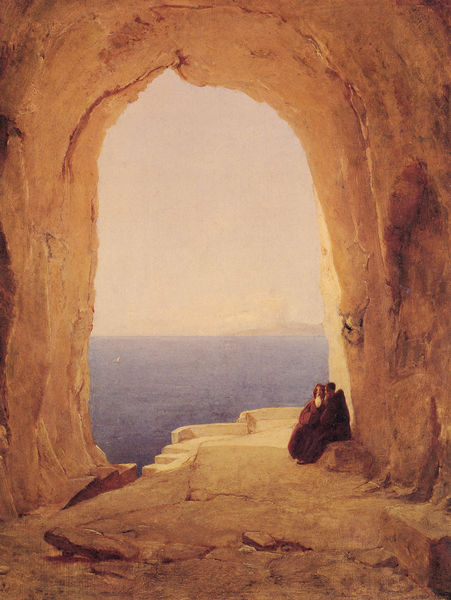
Titel: Grotte vom Golf von Neapel
Künstler: Karl Blechen
Standort: Köln
Institution: Wallraf-Richartz-Museum
Schlagwörter: blau, felsen, himmel, mann, meer, schatten, wasser, gelb, komposition, landschaft, menschen, ocker, see, sitzen, ausschnitt, braun, frau, grau, hell, hintergrund, licht, männer, orange, reden, weiss, ausblick, rot, wolke, gespräch, bart, wand, faru, rahmen, stein, steine, einsamkeit, horizont, hügel, natur, weite, einsam, sonne, insel, land, kutte, paar, personen, höhle, höle, kontrast, anhöhe, aussicht, balkon, schiff, wellen, ruhe, bogen, italien, perspektive, zwei, fels, sonnenlicht, dunst, tag, klein, bank, figuren, stille, friedrich, romantik, treppe, stufe, stufen, allein, unscharf, klippe, pärchen, arkade, helligkeit, geheimnis, sonnig, halbrund, liebespaar, öffnung, fernweh, lanschaft, karg, grotte, griechenland, mönch, mönche, kutten, felsvorsprung, caspar david friedrich, caspar david freidrich, block, david, sitzbank, felsblock, steinbank, festland, kalk, kalkstein, kreidefels, kalt warm kontrast, einsiedler, spalte, kalt warm, abgeschieden, steintreppe, kommunizieren, abgeschiedenheit, zwei menschen, päärchen, blaues meer, tagsüber, bal, klause, rügen, cave, behauen, felshöhle, casper, kalksandstein, kaspar david, meerblau, sitzbank steinbank, tomantikl, zweisam, kaverne